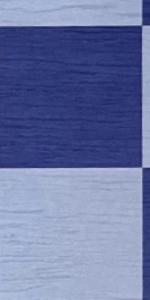
Label: Empty